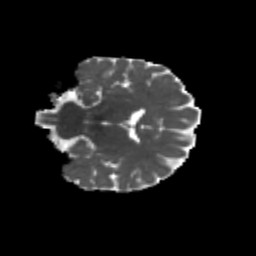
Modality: MD
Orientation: coronal
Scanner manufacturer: siemens
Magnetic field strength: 3 T
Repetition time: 4.16 s
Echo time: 0.0806 s